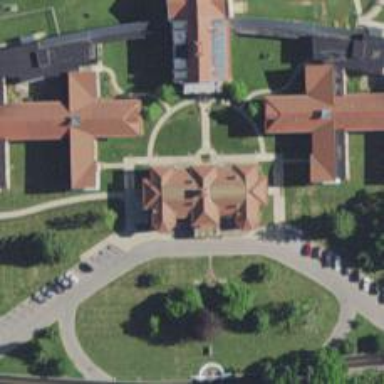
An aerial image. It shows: Healthcare facility identified as hospital.